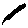
Label: line